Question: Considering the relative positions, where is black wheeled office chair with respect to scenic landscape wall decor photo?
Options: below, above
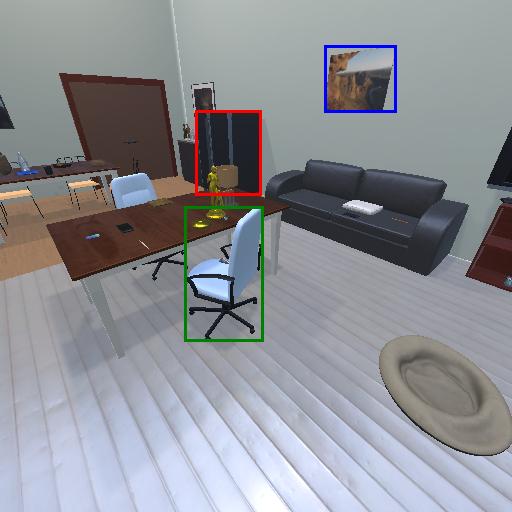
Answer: below